Interaction volume radius: 5 \u00c5
Interaction volume height: 25 \u00c5
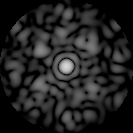
Disorder parameter: 0.6832